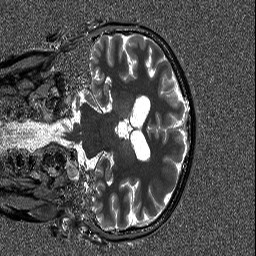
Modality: T1map
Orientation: coronal
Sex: female